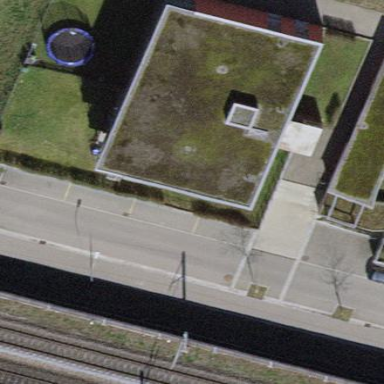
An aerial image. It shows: Flat-roofed building.